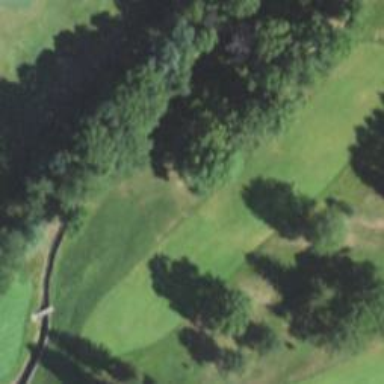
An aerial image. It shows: View of golf hole.